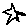
Label: star